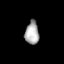
Tissue: lung
Cell type: Endothelial cells
Senescence score: 0.6198
Nuclear area (px): 314
Mean DAPI intensity: 169.866